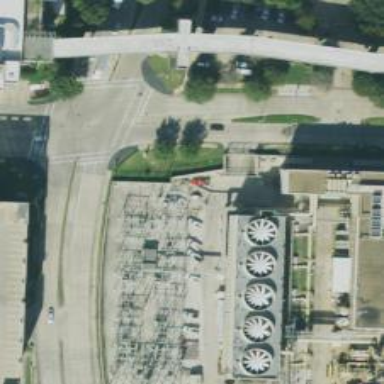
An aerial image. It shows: Switch for power supply.